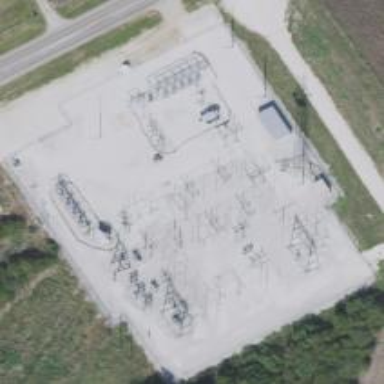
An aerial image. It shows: Outdoor distribution level power substation.